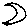
Label: moon